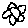
Label: flower